Interaction volume radius: 5 \u00c5
Interaction volume height: 15 \u00c5
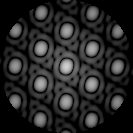
Disorder parameter: 0.006519